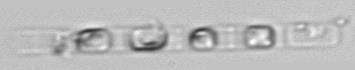
Label: Skeletonema